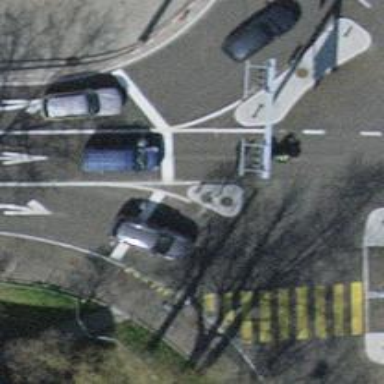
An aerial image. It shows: Road with traffic signals.